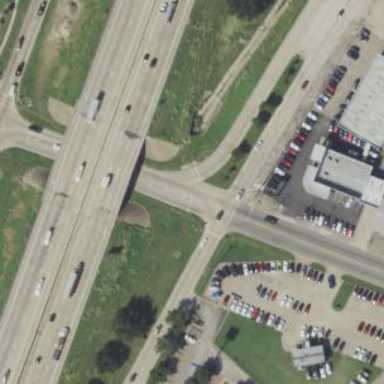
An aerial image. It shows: Secondary road with frontage road alongside.